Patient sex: F
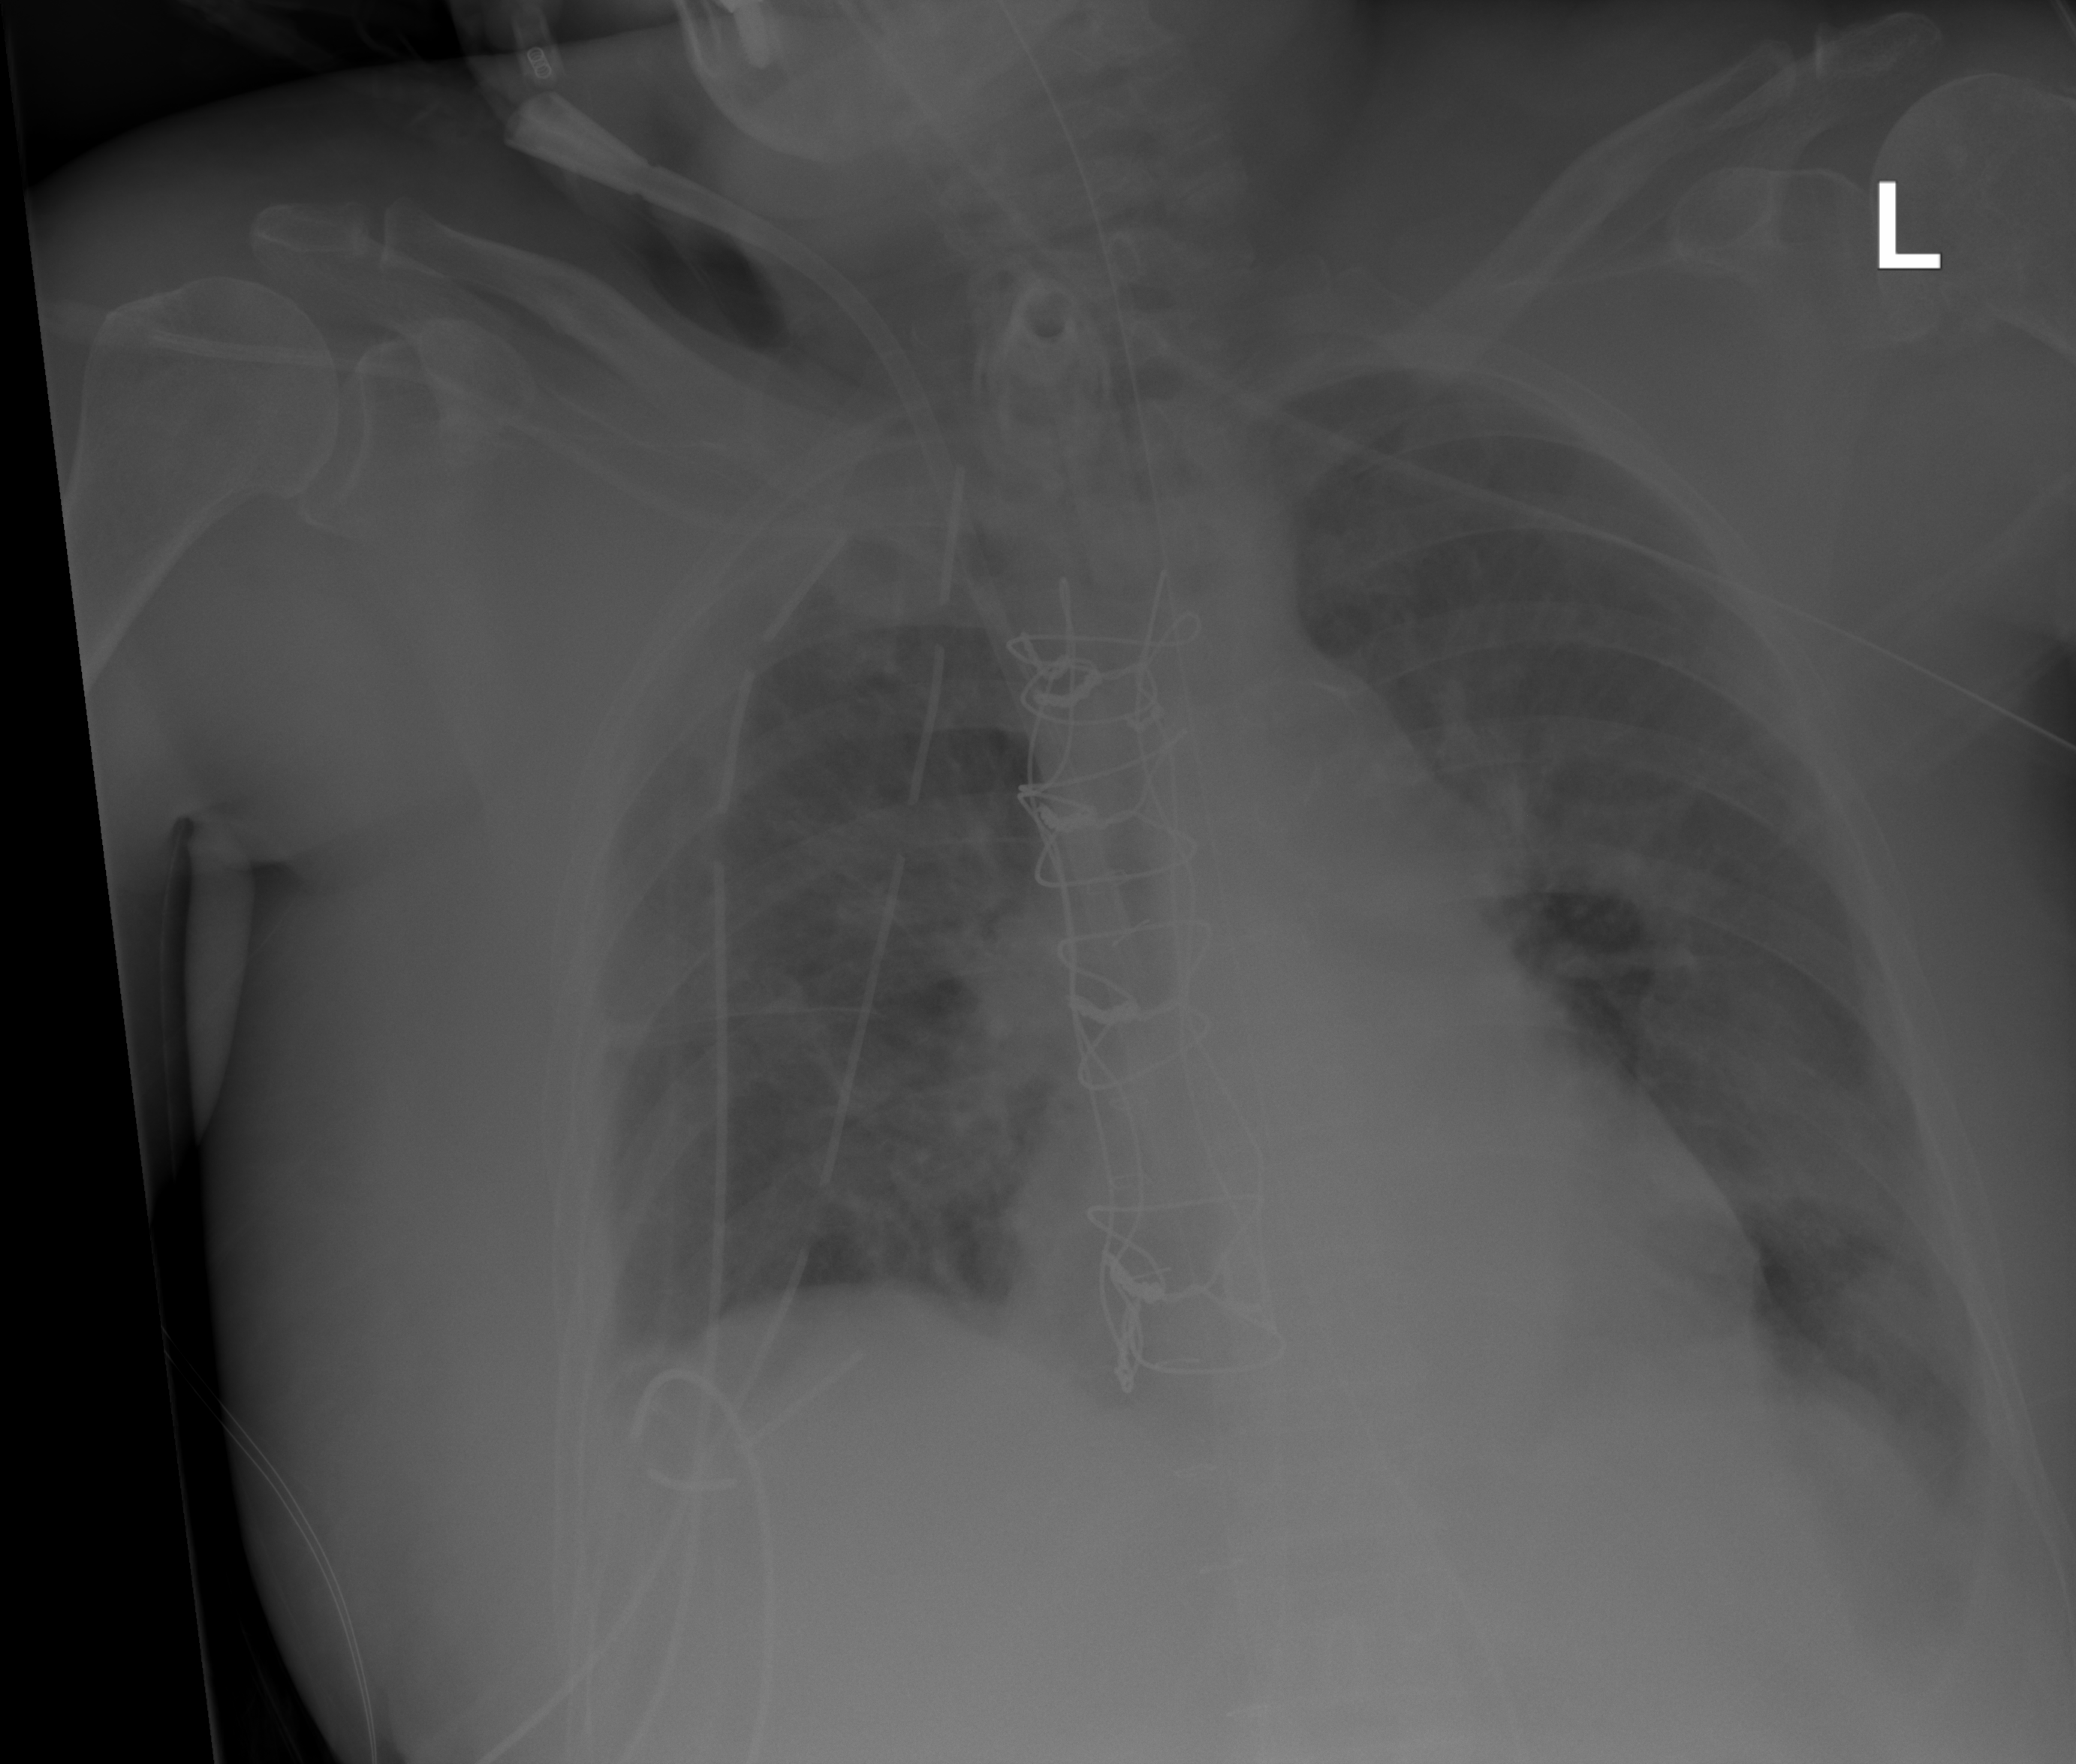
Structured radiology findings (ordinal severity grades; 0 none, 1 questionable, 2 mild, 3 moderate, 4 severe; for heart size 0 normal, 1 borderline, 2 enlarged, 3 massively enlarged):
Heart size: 2
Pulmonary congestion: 0
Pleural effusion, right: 2
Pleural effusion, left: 2
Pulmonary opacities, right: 0
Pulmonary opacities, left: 0
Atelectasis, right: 2
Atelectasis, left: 0